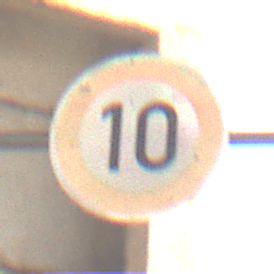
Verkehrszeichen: Geschwindigkeit10
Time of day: SunriseSunset
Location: Roofed (Suburban)
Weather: Clear
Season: NotSpecified
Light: Natural